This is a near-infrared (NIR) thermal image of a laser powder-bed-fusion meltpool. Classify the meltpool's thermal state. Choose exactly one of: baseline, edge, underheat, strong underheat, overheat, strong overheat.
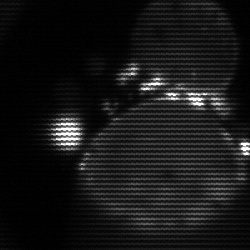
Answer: edge